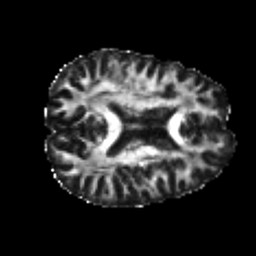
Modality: FA
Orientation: axial
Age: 26
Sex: male
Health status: healthy
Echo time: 0.074 s